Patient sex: F
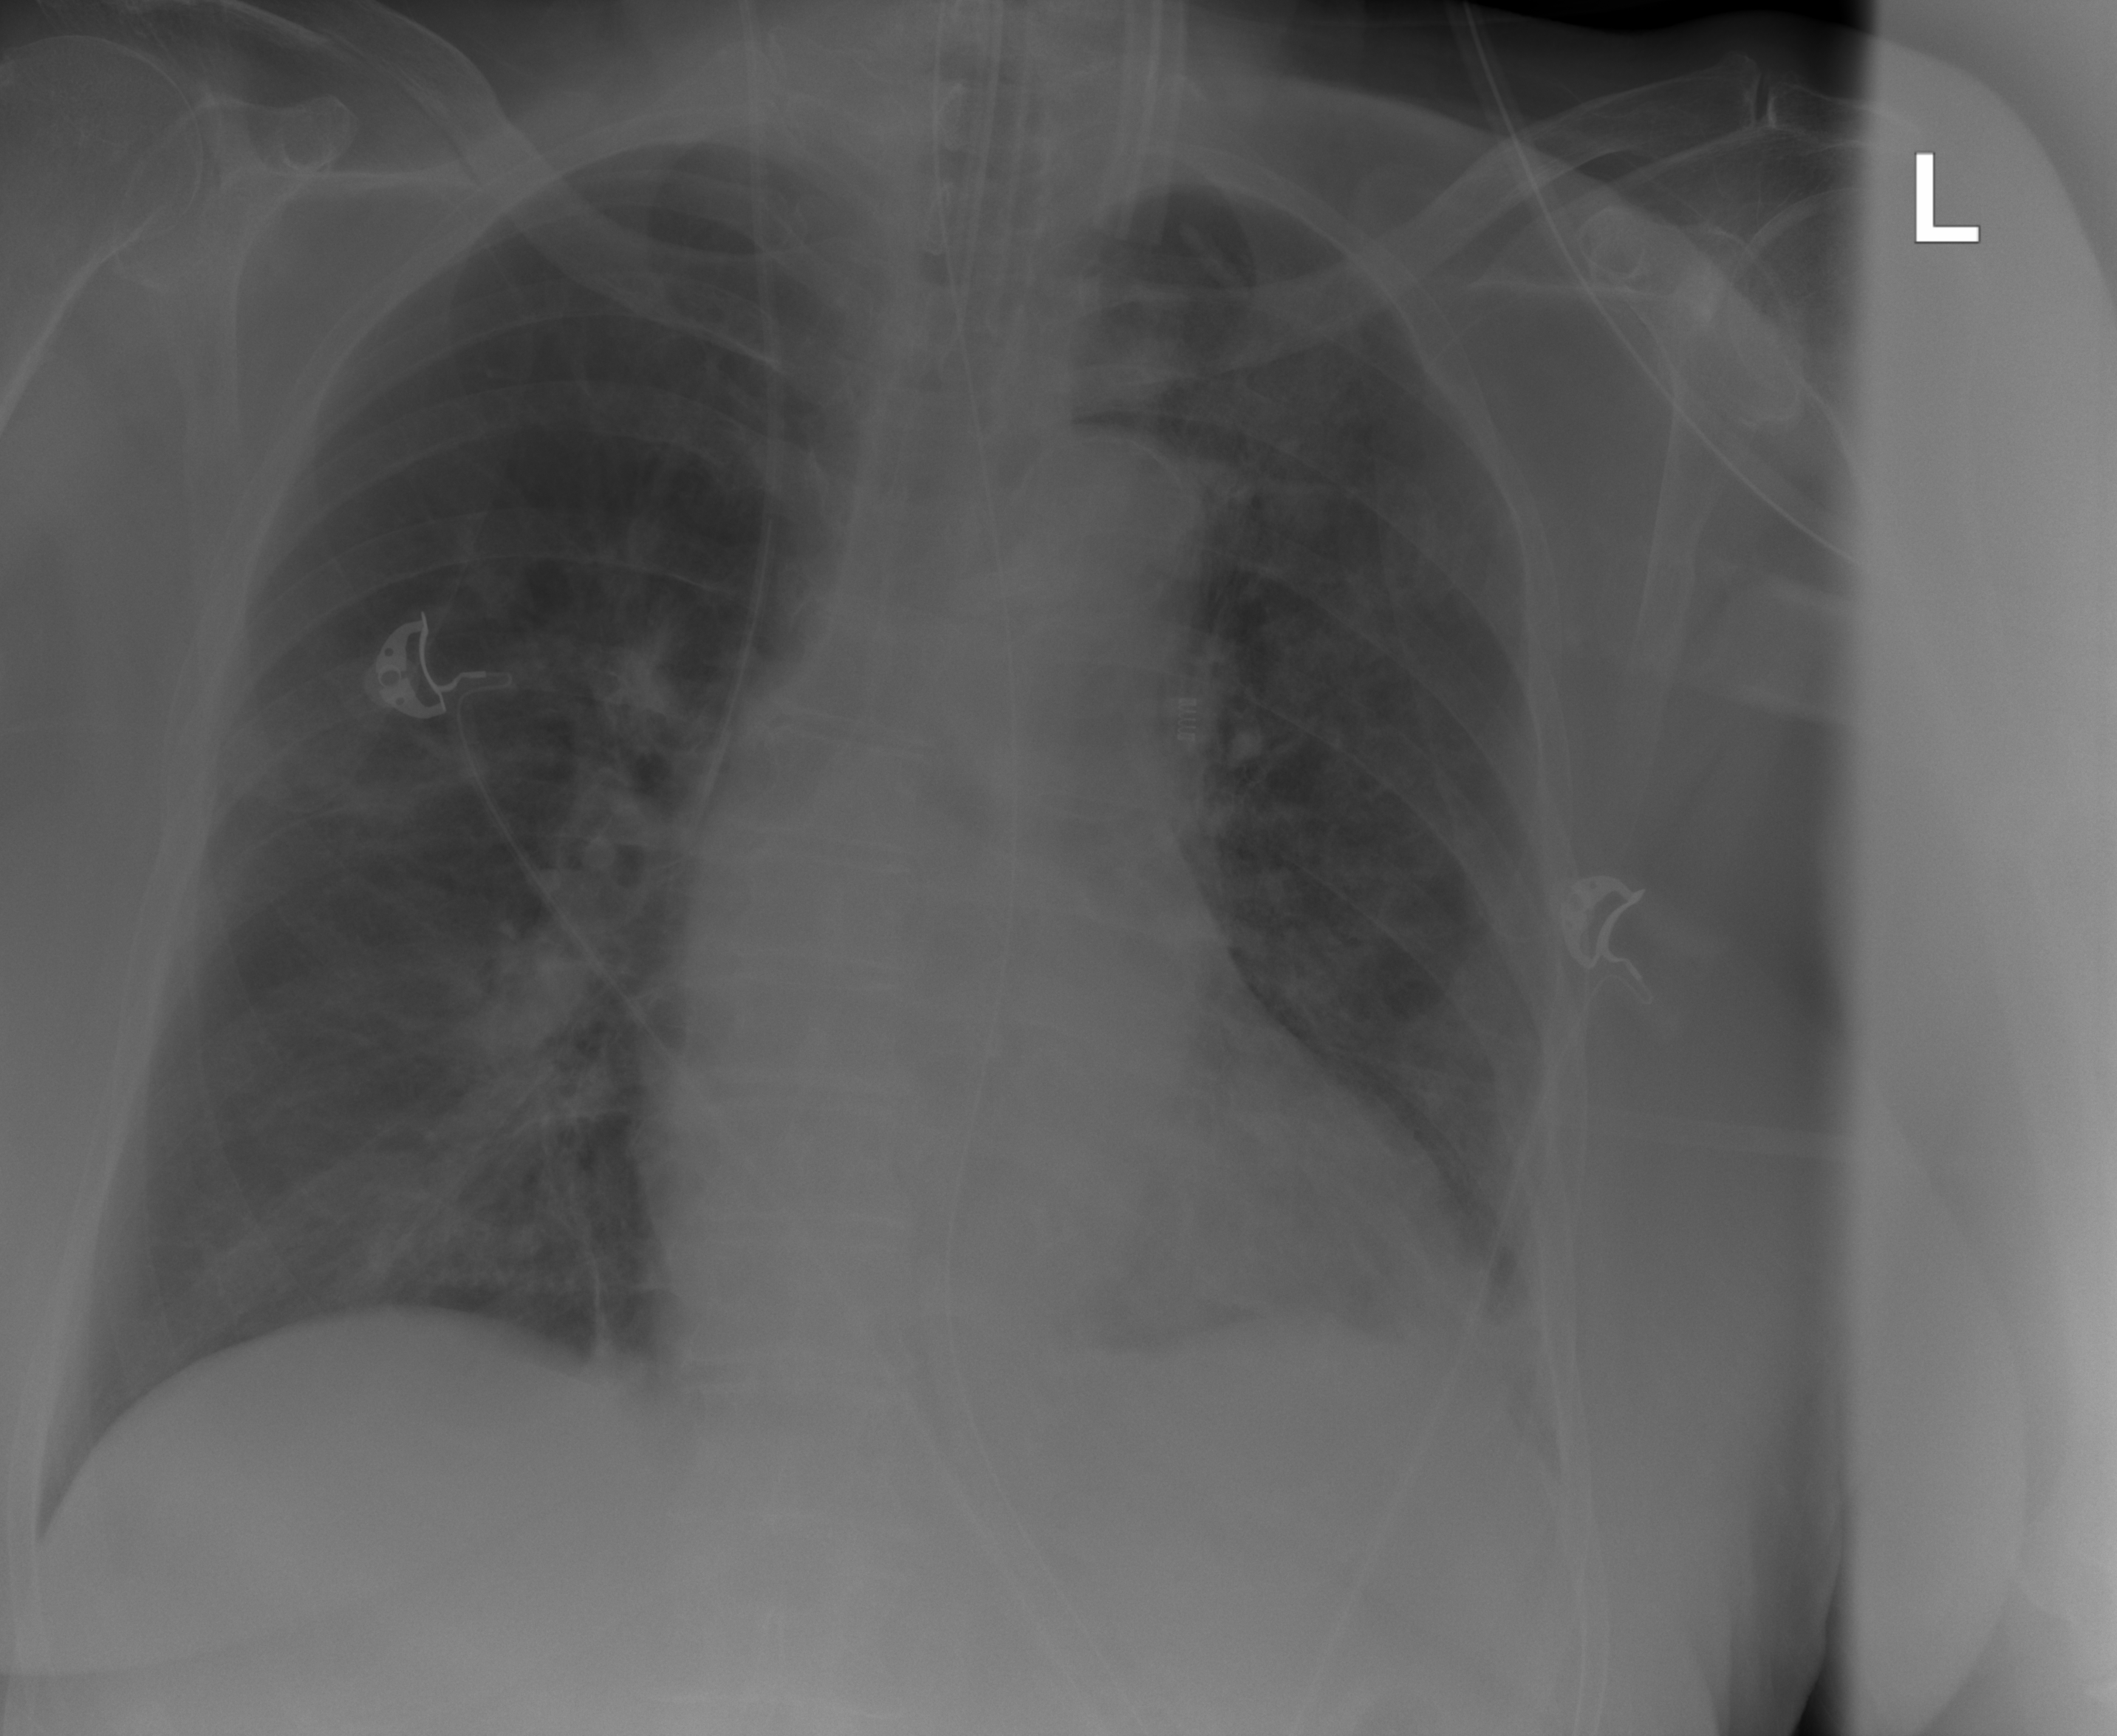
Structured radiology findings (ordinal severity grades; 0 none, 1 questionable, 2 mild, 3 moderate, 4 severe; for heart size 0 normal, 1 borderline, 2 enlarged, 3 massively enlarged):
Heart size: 0
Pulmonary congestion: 0
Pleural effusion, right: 0
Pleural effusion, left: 0
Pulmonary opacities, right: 2
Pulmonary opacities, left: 2
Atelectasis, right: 0
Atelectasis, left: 0